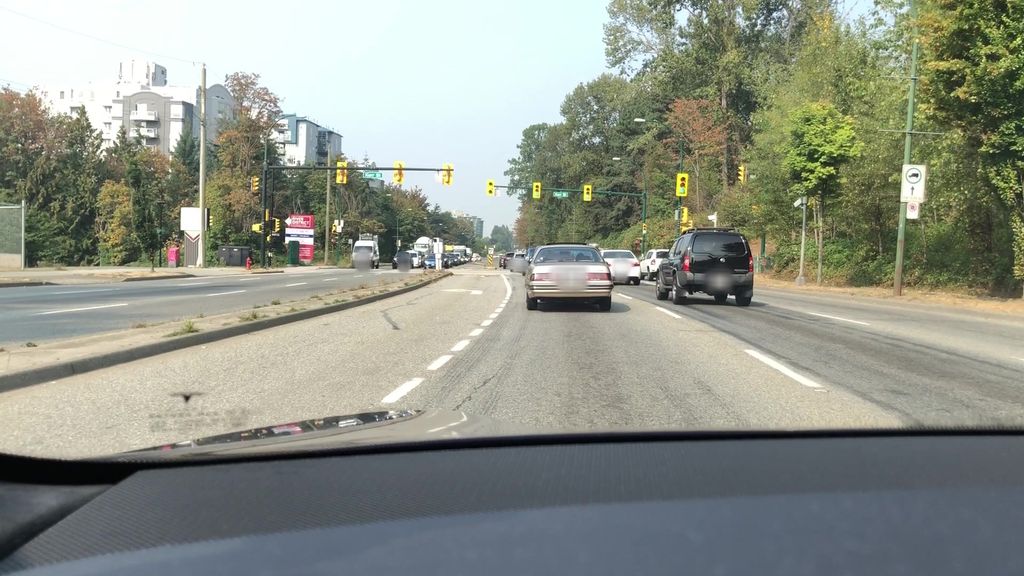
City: vancouver